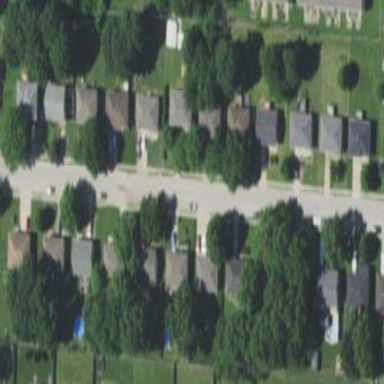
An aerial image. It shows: Residential area composed of single-family homes.